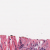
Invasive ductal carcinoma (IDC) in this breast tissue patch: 1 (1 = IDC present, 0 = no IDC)